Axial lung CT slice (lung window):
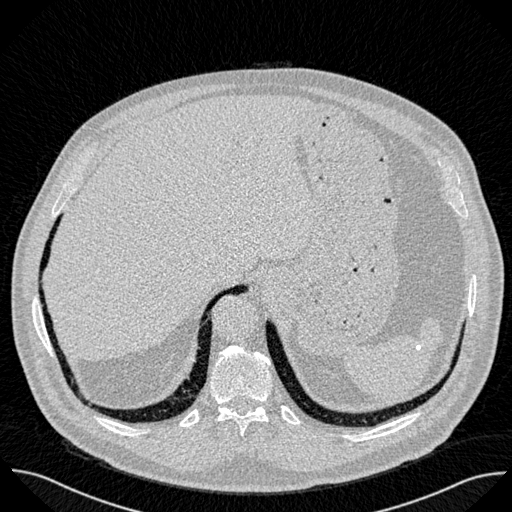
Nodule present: no